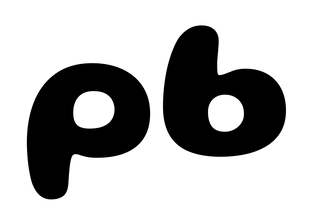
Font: Gluten_Bold